Field crop: maize
Growth stage: 2
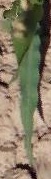
Species: maize